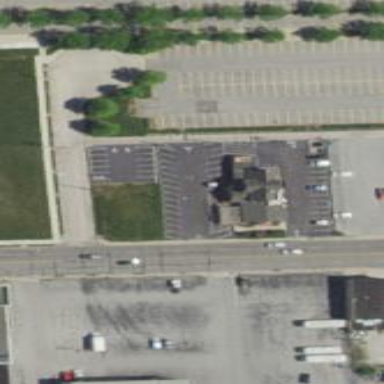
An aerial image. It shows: Parking area with surface.